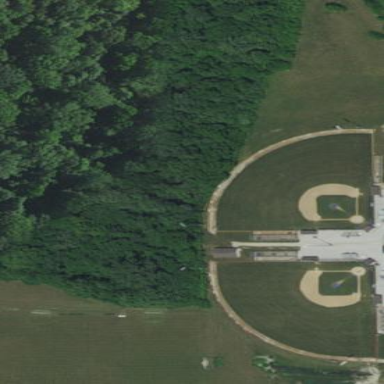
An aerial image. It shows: Softball pitch for leisure sports.